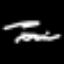
Label: squiggle